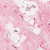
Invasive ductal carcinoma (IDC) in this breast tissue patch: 0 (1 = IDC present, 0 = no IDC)